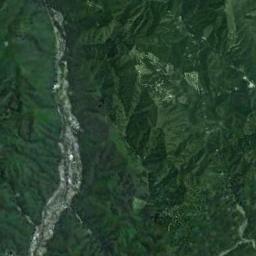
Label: mountain